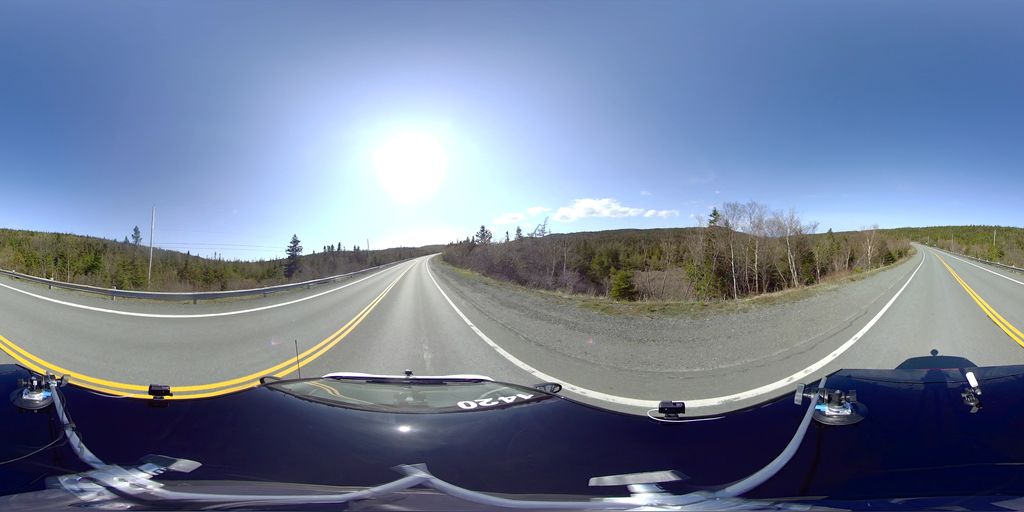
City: st_johns